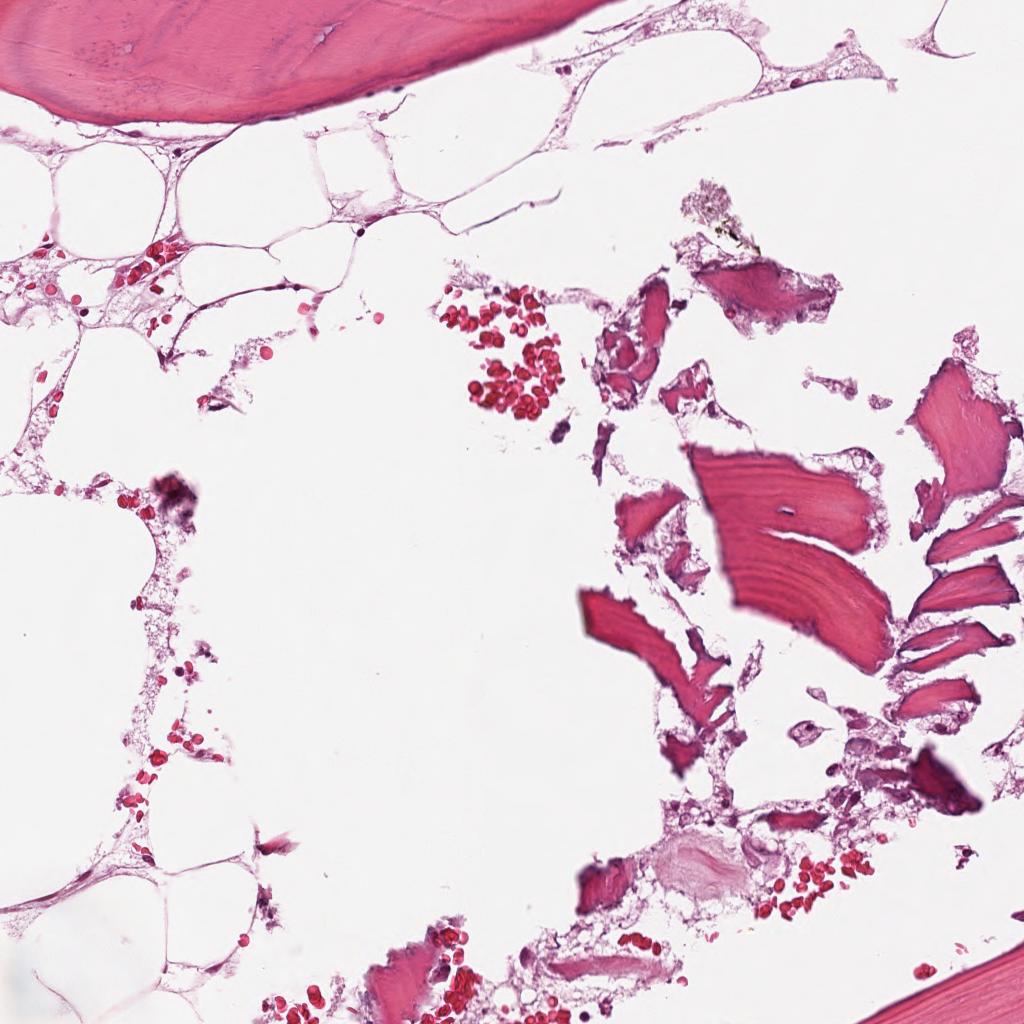
Label: Non-Tumor